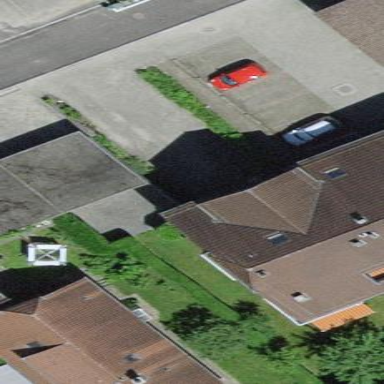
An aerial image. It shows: Garage building.